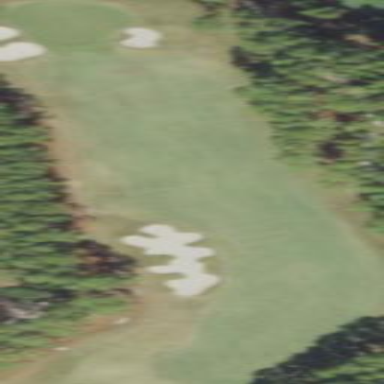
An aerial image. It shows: Golf fairway surrounded by grass.